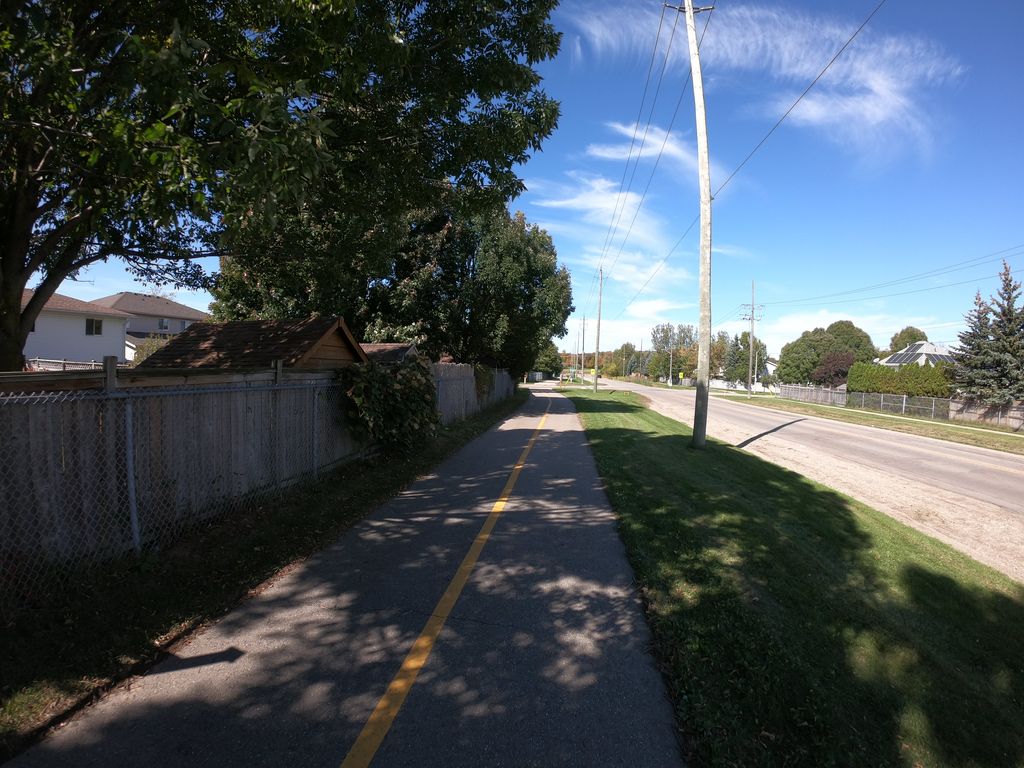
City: kitchener-waterloo